Interaction volume radius: 10 \u00c5
Interaction volume height: 25 \u00c5
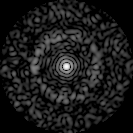
Disorder parameter: 0.8341